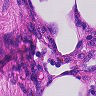
Metastatic tissue present: no